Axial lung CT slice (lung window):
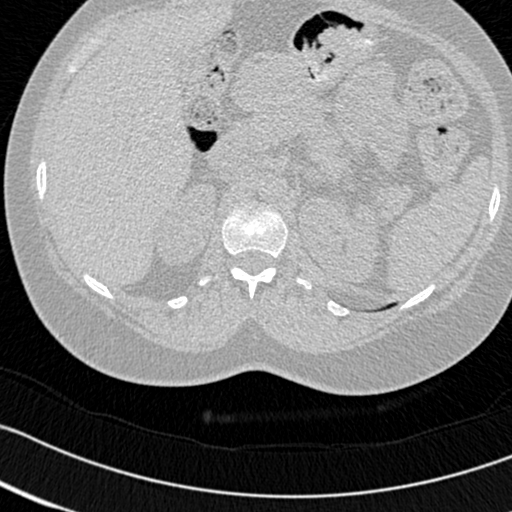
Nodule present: no